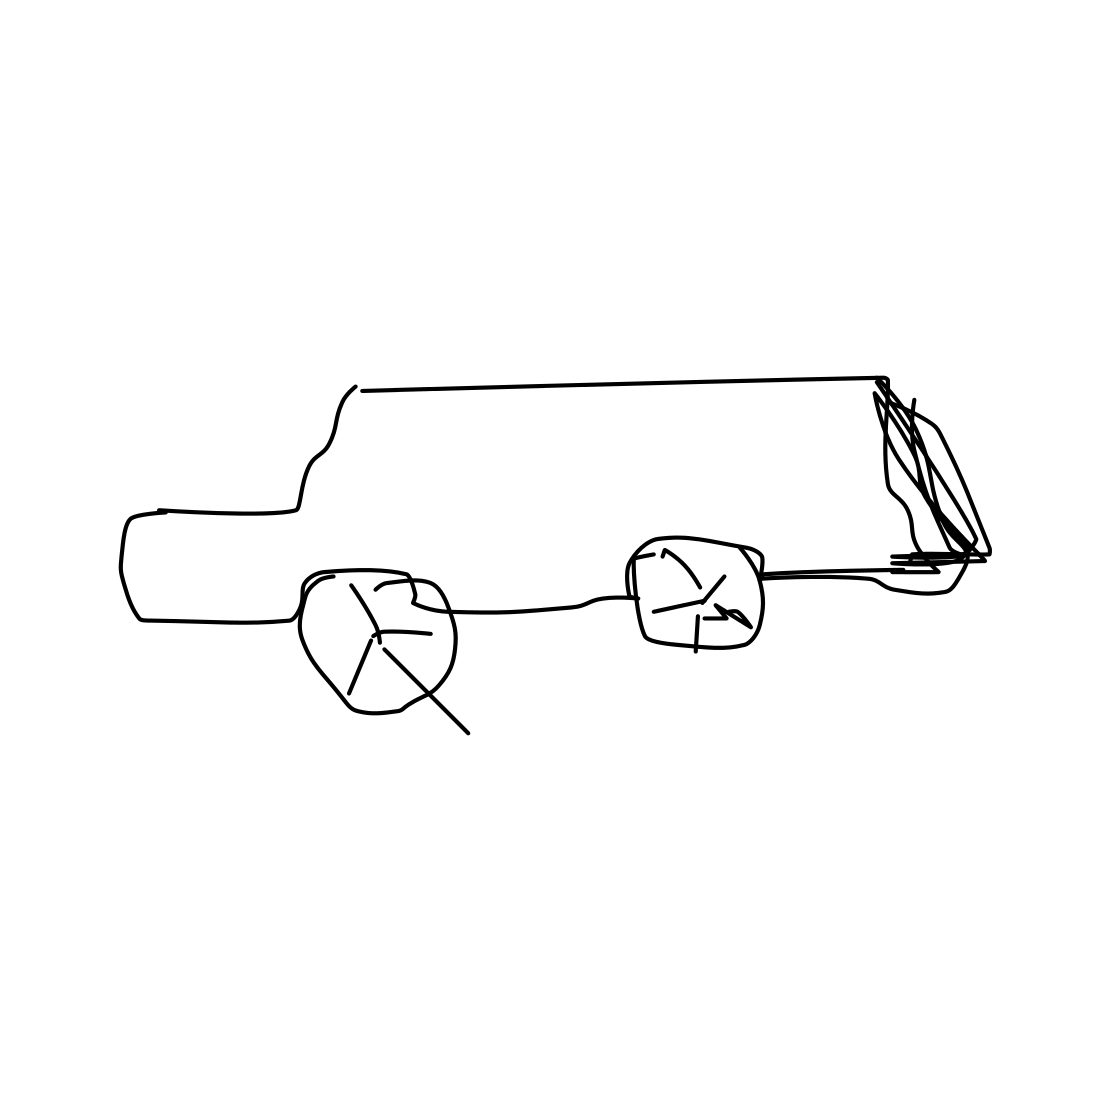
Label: race car